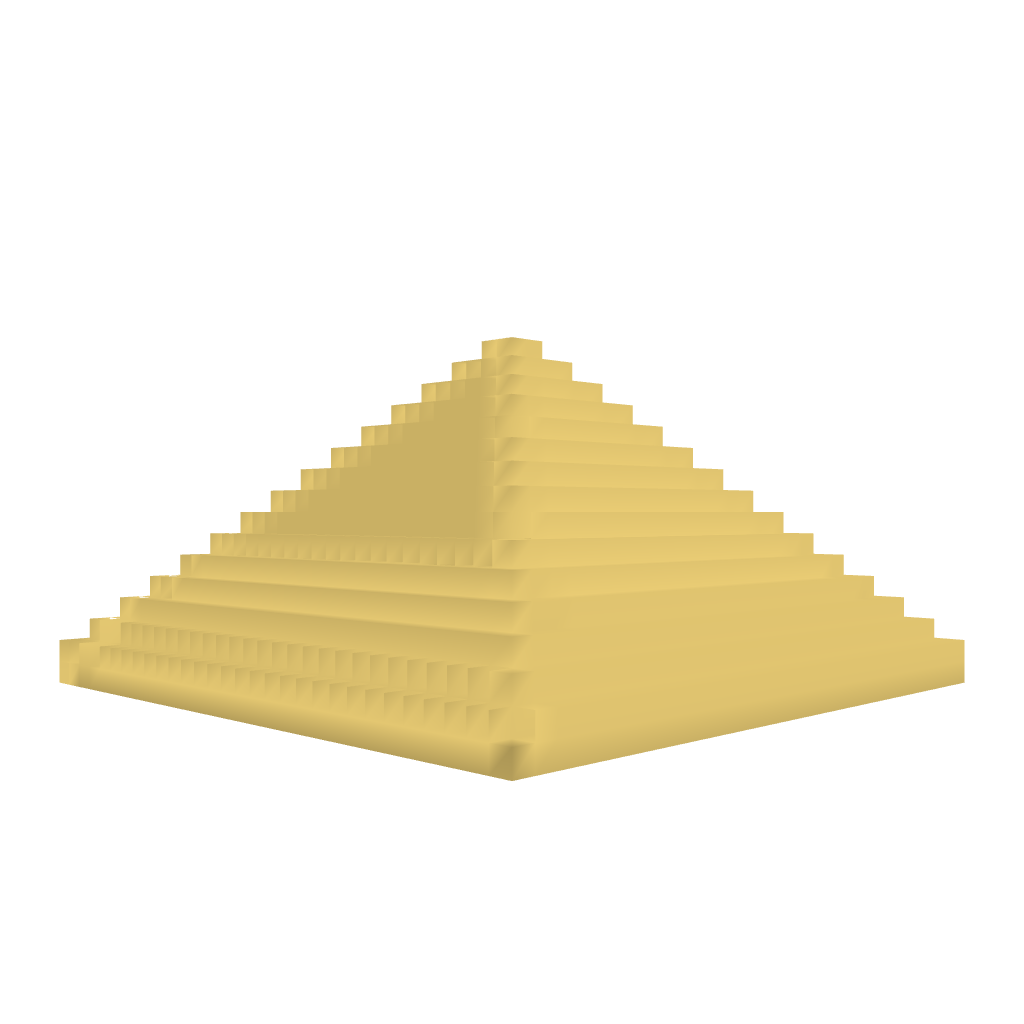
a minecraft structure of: Pyramid bad low quality